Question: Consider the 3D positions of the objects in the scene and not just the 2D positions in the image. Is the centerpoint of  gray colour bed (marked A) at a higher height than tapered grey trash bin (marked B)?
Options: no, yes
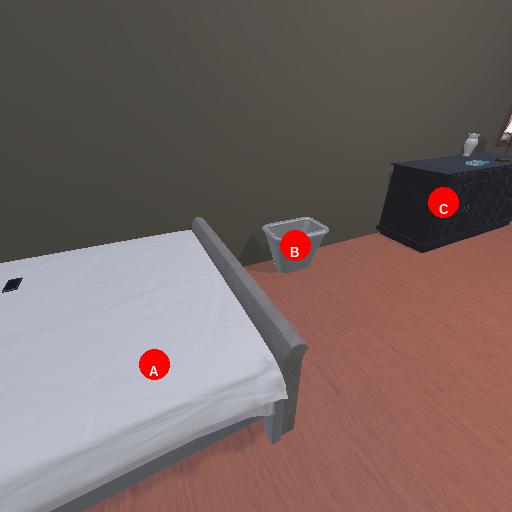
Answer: no